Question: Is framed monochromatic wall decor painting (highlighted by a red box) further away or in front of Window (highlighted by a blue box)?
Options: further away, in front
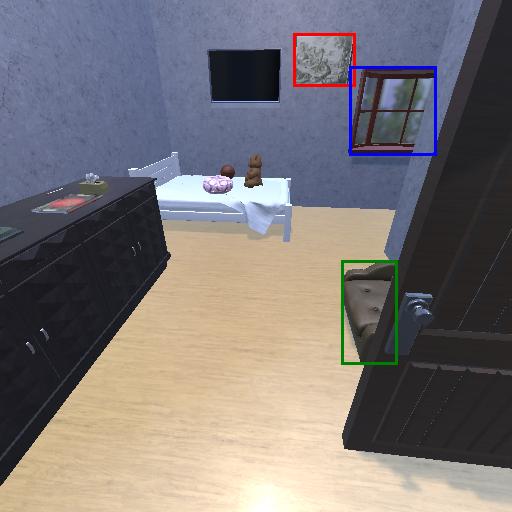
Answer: further away